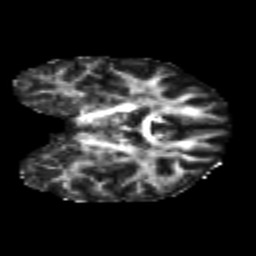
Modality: FA
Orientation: coronal
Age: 21
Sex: female
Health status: healthy
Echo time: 0.074 s